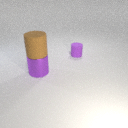
large purple metal cylinder below large brown rubber cylinder